Field crop: maize
Growth stage: 2
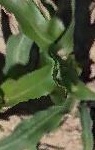
Species: maize